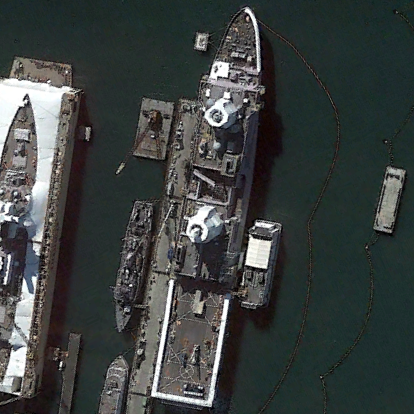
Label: combat